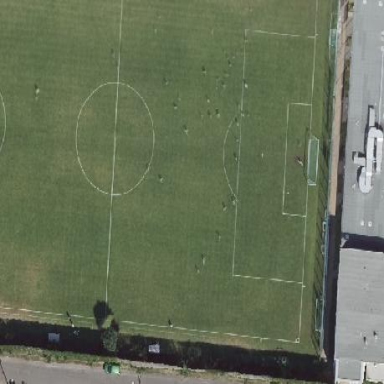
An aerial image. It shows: Artificial turf soccer pitch for leisure sport activities.